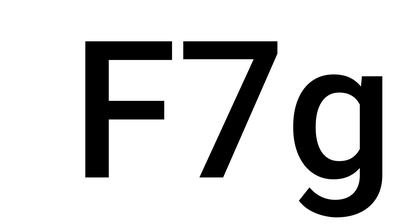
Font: Roboto_Medium